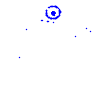
Particle: pion